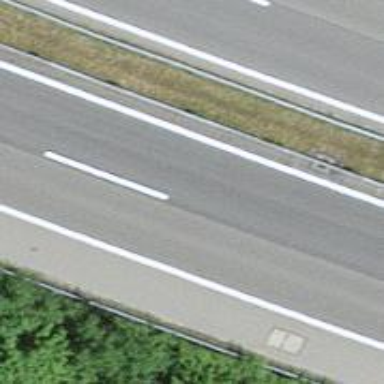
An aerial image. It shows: Asphalt motorway.